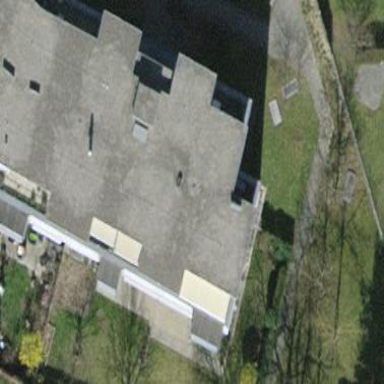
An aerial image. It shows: Flat roofed apartment building.